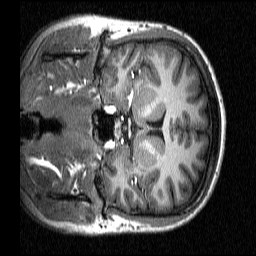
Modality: T1w
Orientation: coronal